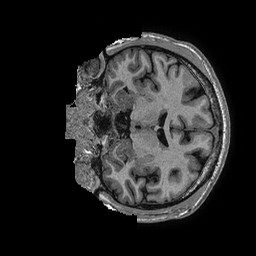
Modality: T1w
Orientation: coronal
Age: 37
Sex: male
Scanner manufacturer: ge
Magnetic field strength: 3 T
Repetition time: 0.006952 s
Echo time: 0.00292 s